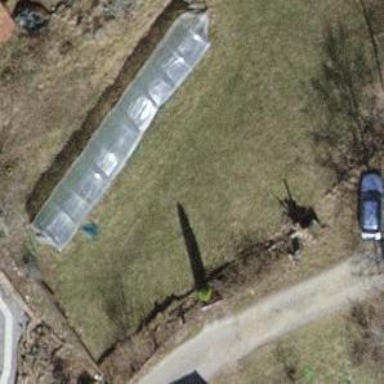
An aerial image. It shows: Greenhouse.